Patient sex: F
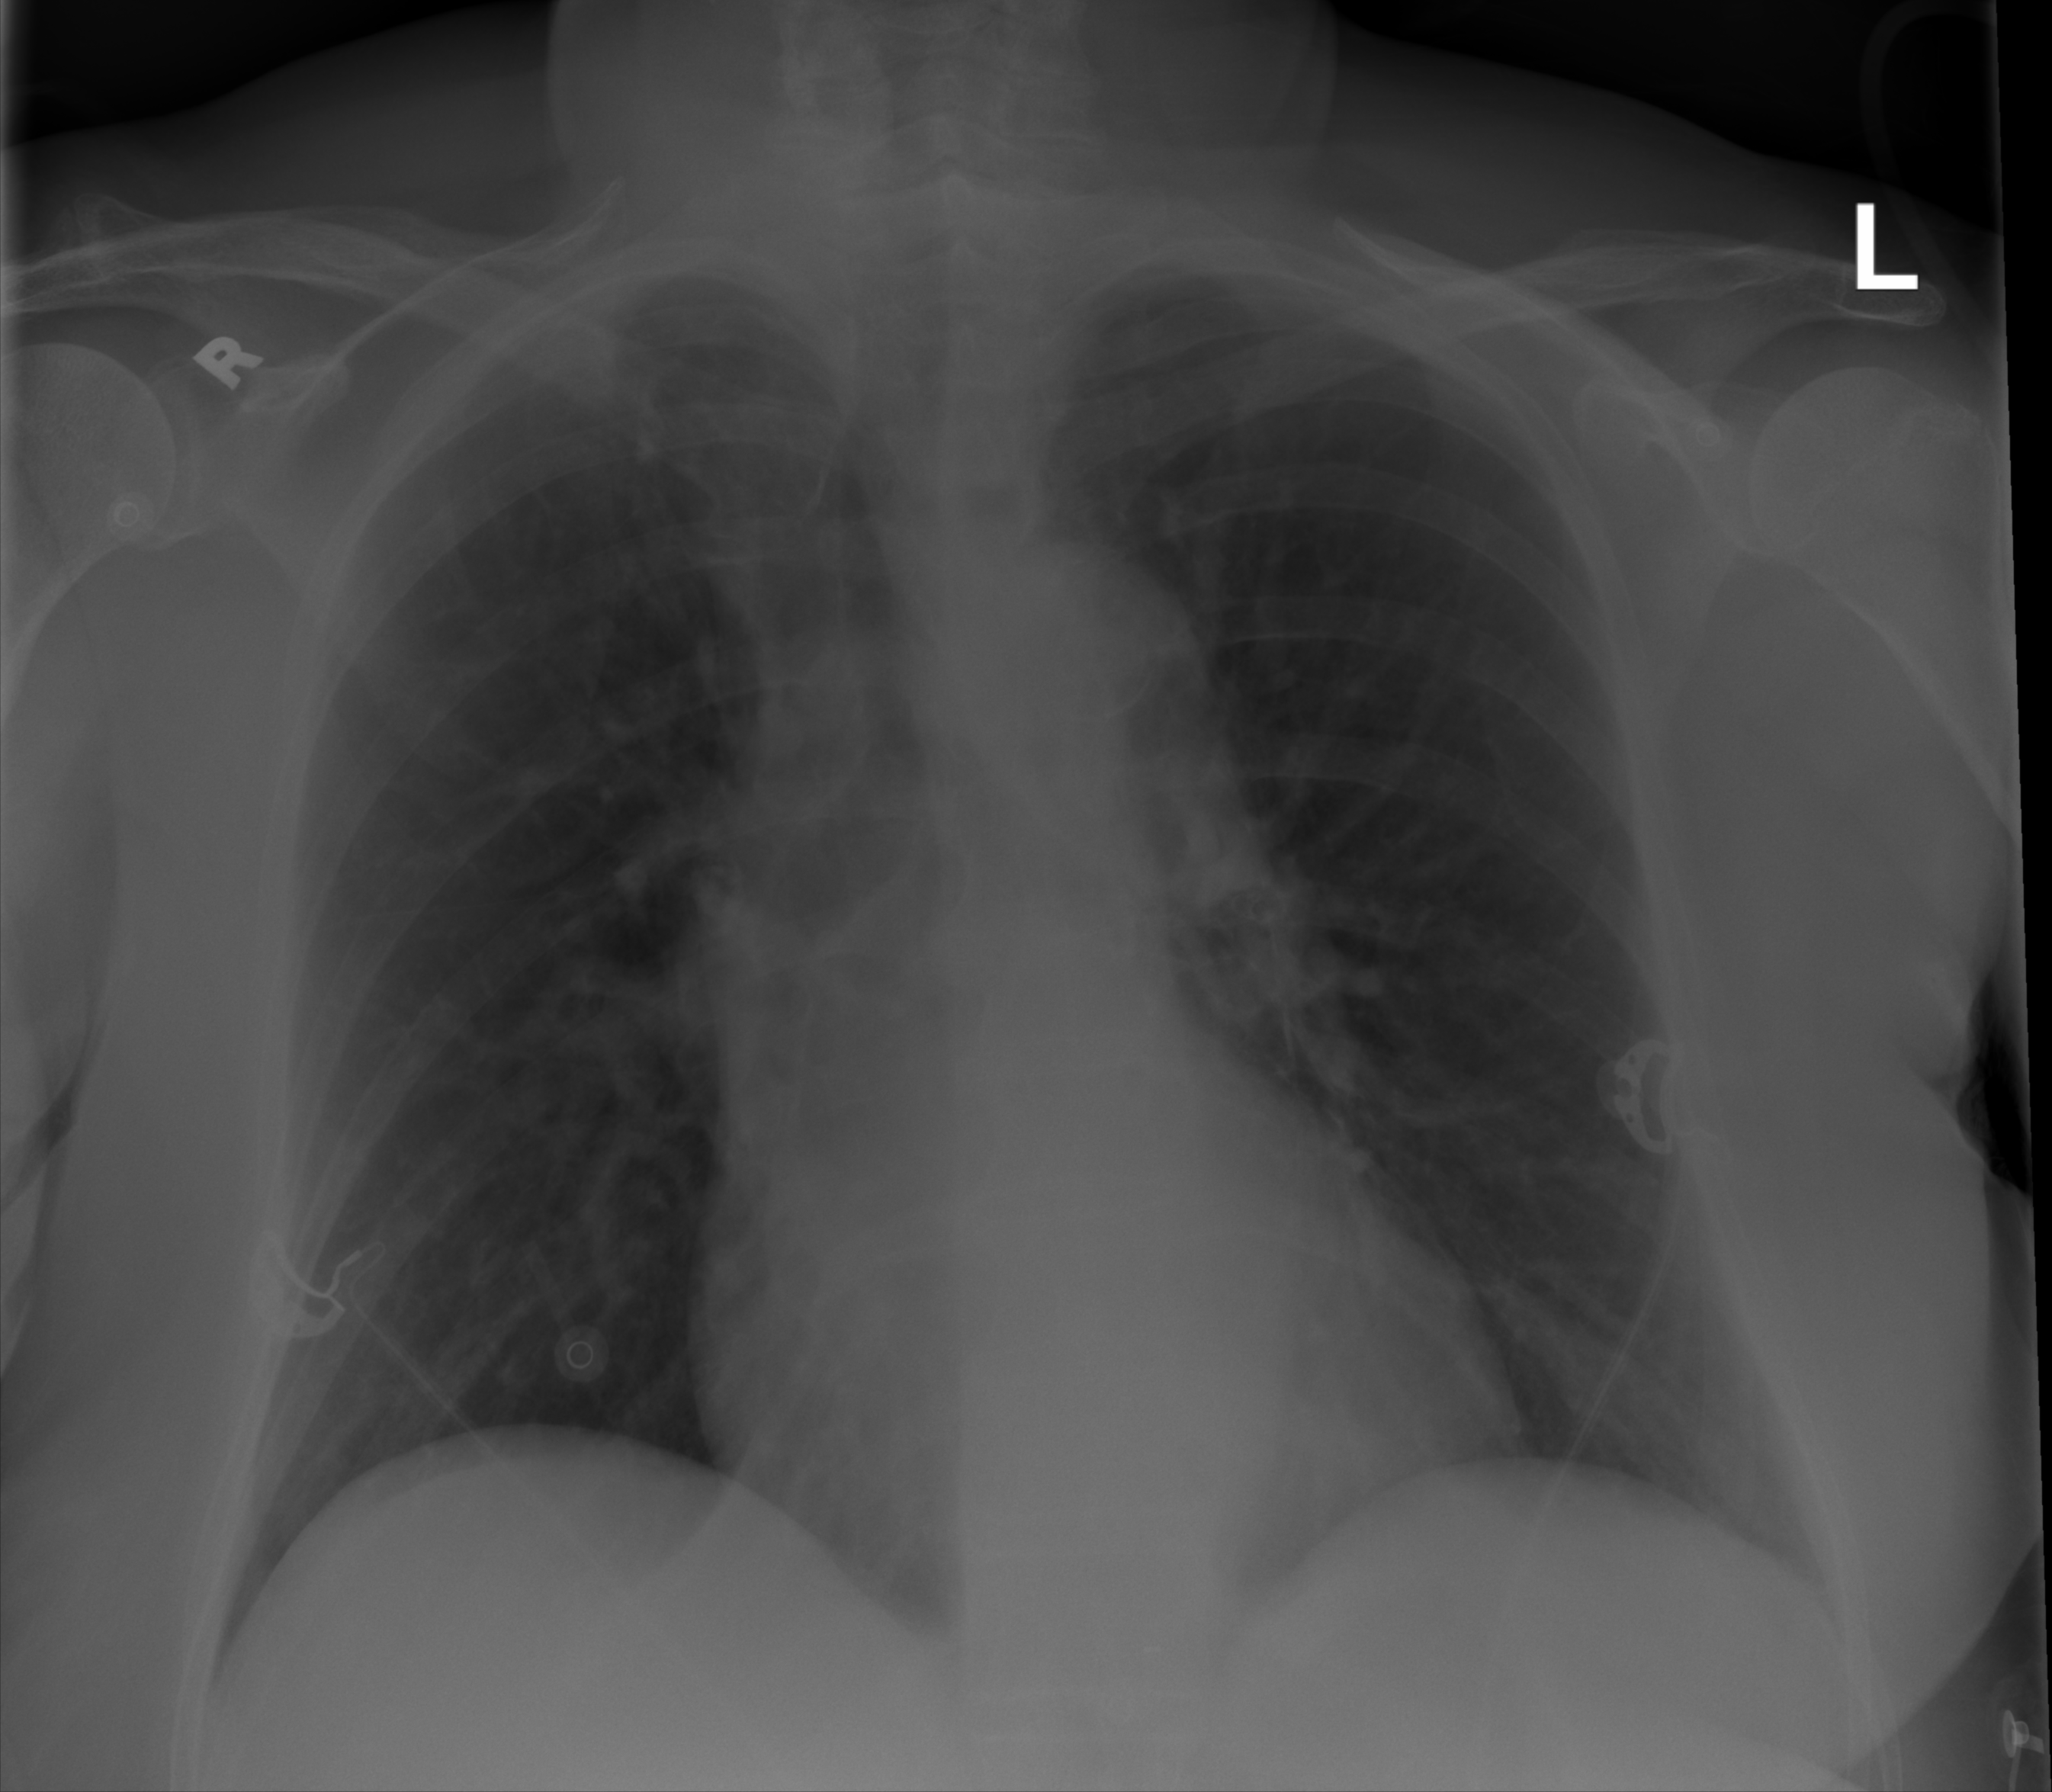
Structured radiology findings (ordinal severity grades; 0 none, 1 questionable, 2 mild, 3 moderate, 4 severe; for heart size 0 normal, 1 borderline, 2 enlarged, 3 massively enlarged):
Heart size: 0
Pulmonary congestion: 2
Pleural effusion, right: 0
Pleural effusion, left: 0
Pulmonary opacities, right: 0
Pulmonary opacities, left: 0
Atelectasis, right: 1
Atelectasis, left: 2